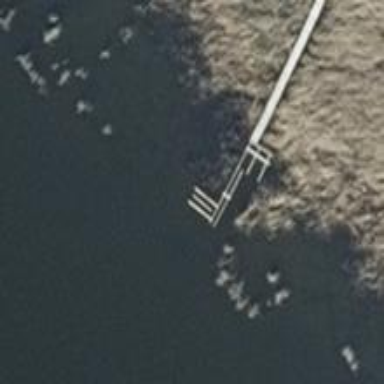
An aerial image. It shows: Man-made pier.